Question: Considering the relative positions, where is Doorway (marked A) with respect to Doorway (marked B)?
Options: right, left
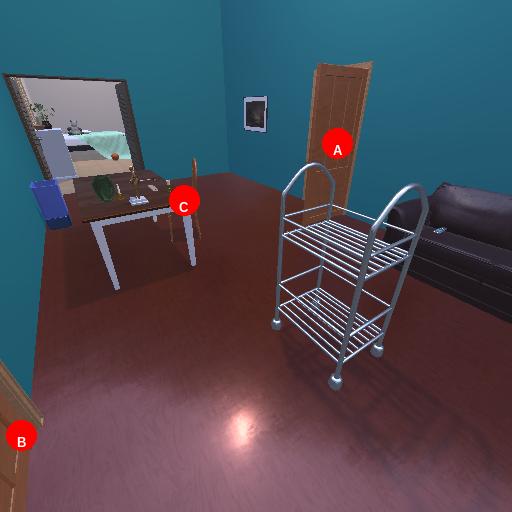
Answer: right